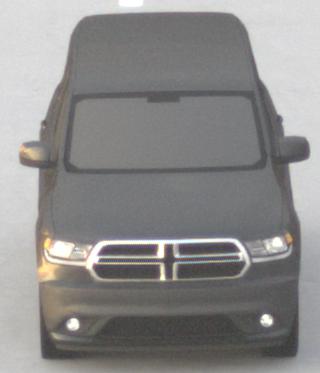
Make: Dodge
Model: Durango
Detailed model: Gen. 3
Model produced from: 2010
Doors: 5
Color: gray
Road condition: dry road
Daytime: sunrise or sunset
Contrast: low contrast